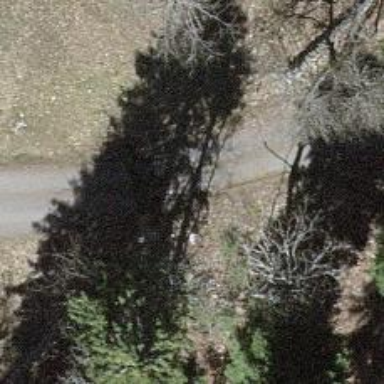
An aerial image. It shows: Swing gate.